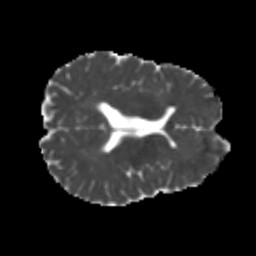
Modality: MD
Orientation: axial
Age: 24
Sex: male
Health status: healthy
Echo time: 0.074 s